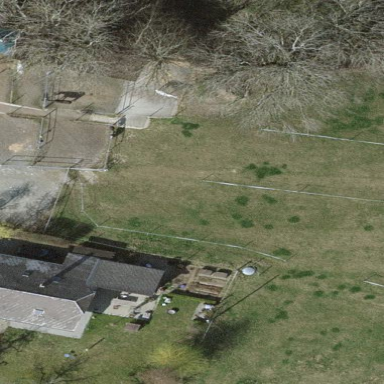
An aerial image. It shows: Fence surrounding meadow.